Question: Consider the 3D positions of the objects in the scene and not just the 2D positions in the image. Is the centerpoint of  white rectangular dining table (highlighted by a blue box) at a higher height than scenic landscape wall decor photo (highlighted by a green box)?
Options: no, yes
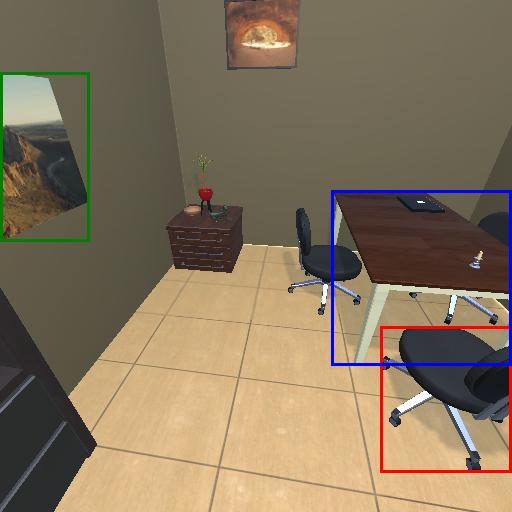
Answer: no